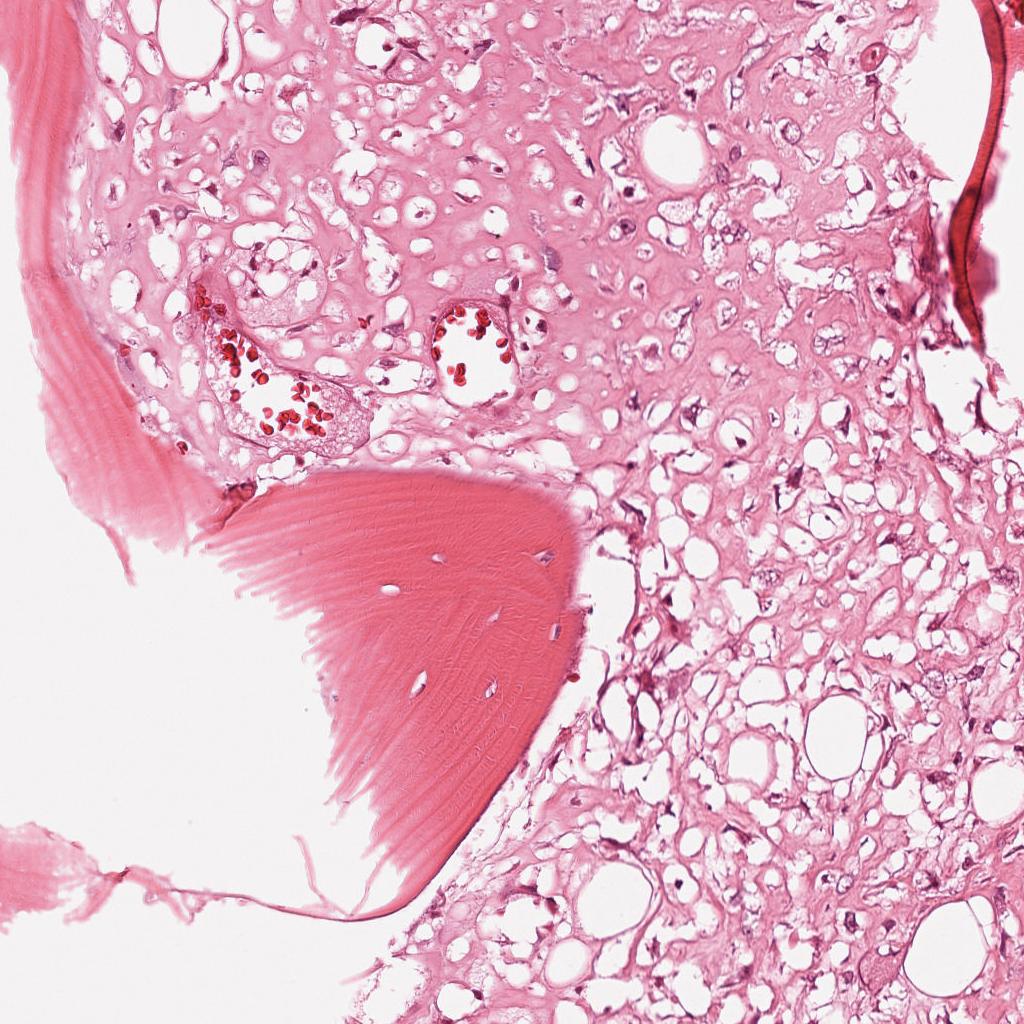
Label: Viable